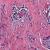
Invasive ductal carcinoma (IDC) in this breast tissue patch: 0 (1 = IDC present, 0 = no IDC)